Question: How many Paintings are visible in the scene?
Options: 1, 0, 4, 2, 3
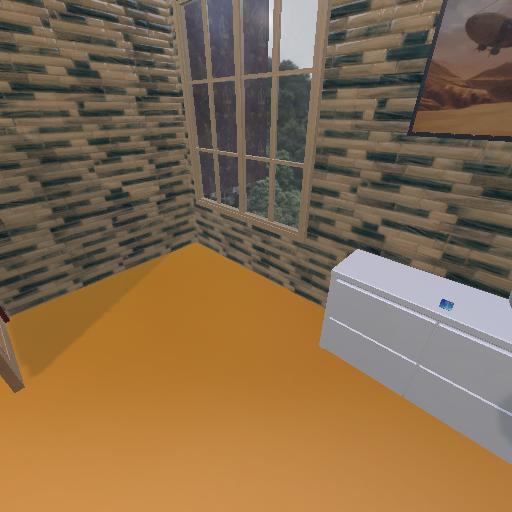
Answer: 1